Aerial crown-view tile of a tropical tree (Barro Colorado Island, Panama), acquired 20241014:
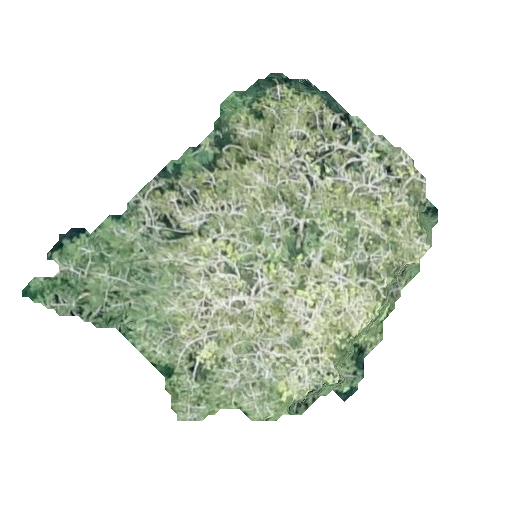
Species: Virola surinamensis
GBIF accepted scientific name: Virola surinamensis
Crown area: 130.06 m²